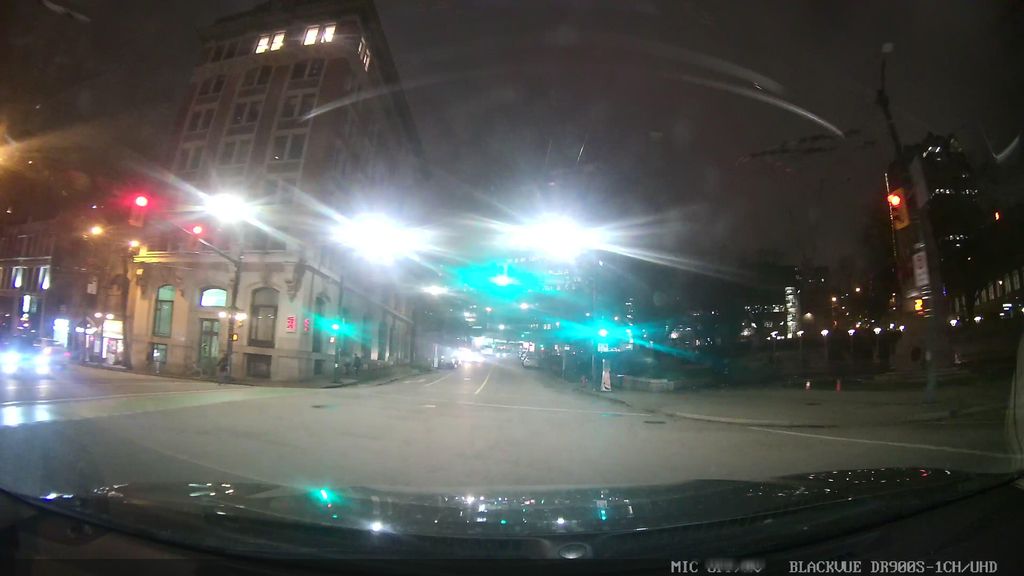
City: vancouver